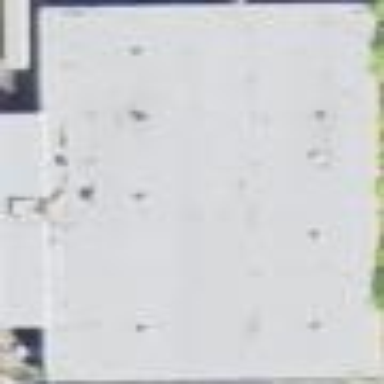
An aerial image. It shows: Industrial building.